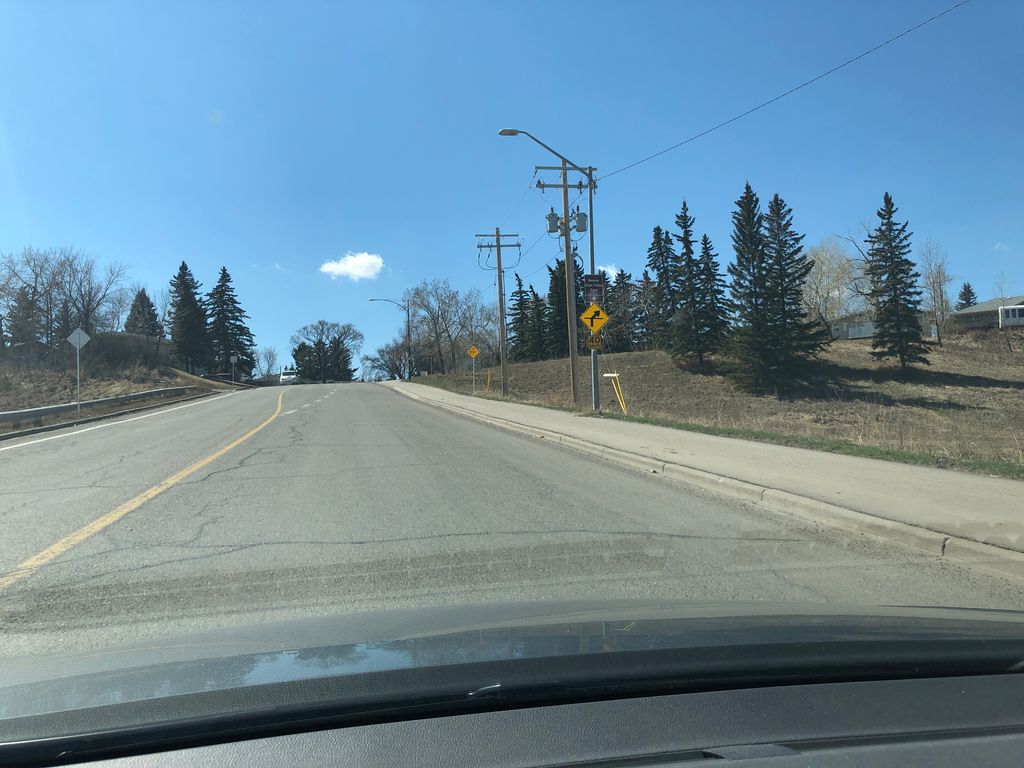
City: calgary